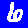
Digit: 6